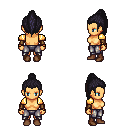
a pixel art fantasy rpg character, female body template, human, tanned skin, gold arm armor, metal pants, raven long topknot hairstyle, cloth bracers, brown shoes, four views (front, back, left, right), 2x2 character sprite sheet, small pixel art, hard edges, no anti-aliasing